Question: I need to compare a value in a string to what user typed in a richtextbox.
For example: if a richtextbox holds 'string rtbText = "aaaka"' and I compare this to another variable 'string comparable = "ka"'(I want it to compare backwards). I want the last 2 letters from 'rtbText' (comparable has only 2 letters) to be replaced with something that was predetermined(doesn't really matter what).
So 'rtbText' should look like this:
'rtbText = "aaa(something)"'
This doesn't really have to be compared it can just count letters in 'comparable' and based on that it can remove 2 letters from 'rtbText' and replace them with something else.
UPDATE:
Here is what I have:
'''
int coLen = comparable.Length;
comparable = null;
TextPointer caretBack = rtb.CaretPosition.GetPositionAtOffset(coLen, LogicalDirection.Backward);
TextRange rtbText = new TextRange(rtb.CaretPosition, caretBack);
string text = rtbText.Text;
'''
rtbText returns an empty string or I get an error for everything longer than 3 characters. What am I doing wrong?
Let me elaborate it a little bit further. I have a listbox that holds replacements for values that user types in rtb. The values(replacements) are coming from there, meaning that I don't really need to go through the whole text to check values. I just need to check the values right before caret. I am comparing these values to what I have stored in another variable ('comparable').
Please let me know if you don't understand something.
I did my best to explain what needs to be done.
Thank you
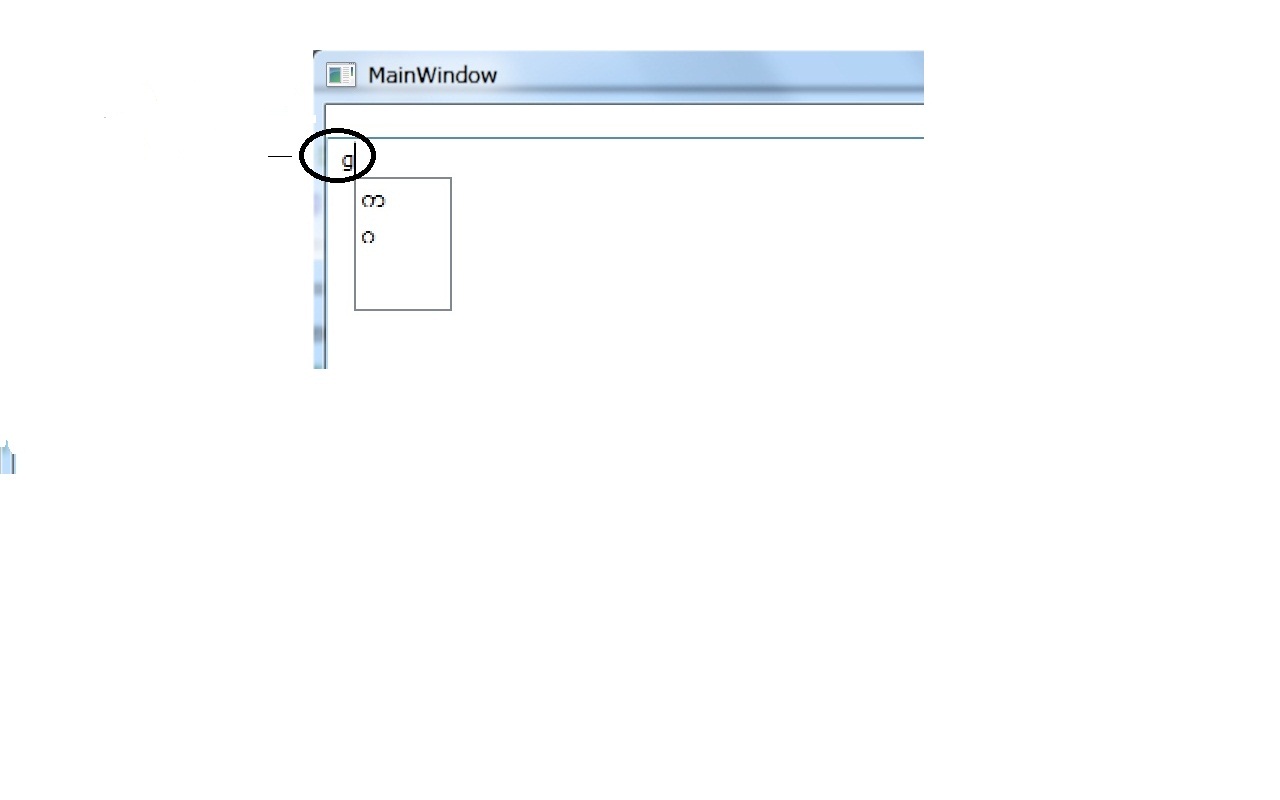
Answer: gumenimeda, I had similar problems few weeks ago. I found my self doing the following (I asume you will have more than one occurance in the RichTextBox that you will need to change), note that I did it for Windows Forms where I have access directly to the Rtf text of the control, not quite sure if it will work well in your scenario:
1. I find all the occurancies of the string (using IndexOf for example) and store them in a List for example.
2. Sort the list in descending order (max index goes first, the one before him second, etc)
3. Start replacing the occurancies directly in the RichTextBox, by removing the characters I don't need and appending the characters I need.
The sorting in step 2 is necessary as we always want to start from the last occurance going up to the first. Starting from the first occurance or any other and going down will have an unpleasant surprise - if the length of the chunk you want to remove and the length of the chunk you want to append are different in length, the string will be modified and all other occurancies will be invalid (for example if the second occurance was in at position 12 and your new string is 2 characters longer than the original, it will become 14th). This is not an issue if we go from the last to the first occurance as the change in string will not affect the next occurance in the list).
Ofcourse I can not be sure that this is the fastest way that can be used to achieve the desired result. It's just what I came up with and what worked for me.
Good luck!